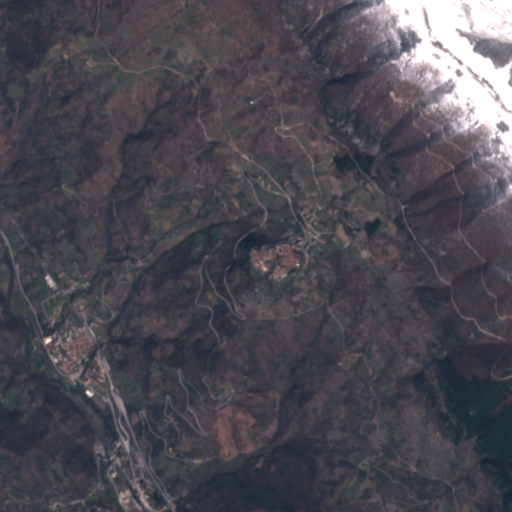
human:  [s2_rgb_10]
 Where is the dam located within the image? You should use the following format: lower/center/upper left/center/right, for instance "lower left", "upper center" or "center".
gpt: The dam is located in the lower left of the image.
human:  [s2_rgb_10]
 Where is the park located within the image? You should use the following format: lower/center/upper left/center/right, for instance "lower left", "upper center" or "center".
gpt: The park is located in the lower left of the image.
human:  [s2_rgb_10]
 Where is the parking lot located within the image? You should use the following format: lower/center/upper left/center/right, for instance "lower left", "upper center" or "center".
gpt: The parking lot is located in the lower left of the image.
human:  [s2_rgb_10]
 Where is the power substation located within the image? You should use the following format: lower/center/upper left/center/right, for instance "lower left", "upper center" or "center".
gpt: The power substation is located in the lower left of the image.
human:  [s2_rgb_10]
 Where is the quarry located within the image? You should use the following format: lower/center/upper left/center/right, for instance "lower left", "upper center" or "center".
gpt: There is no quarry in the image.